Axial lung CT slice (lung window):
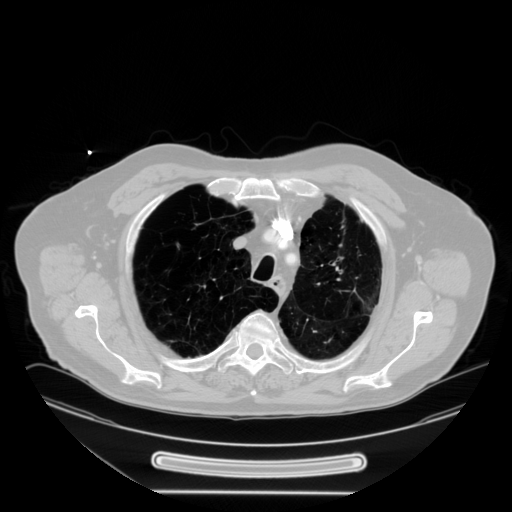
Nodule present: no